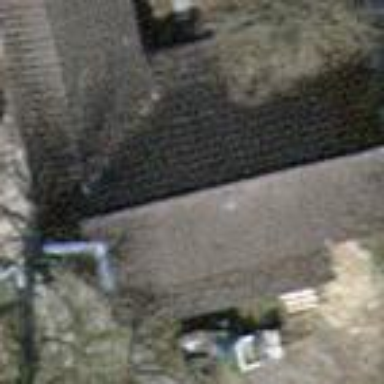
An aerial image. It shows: Hut.